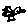
Label: bird